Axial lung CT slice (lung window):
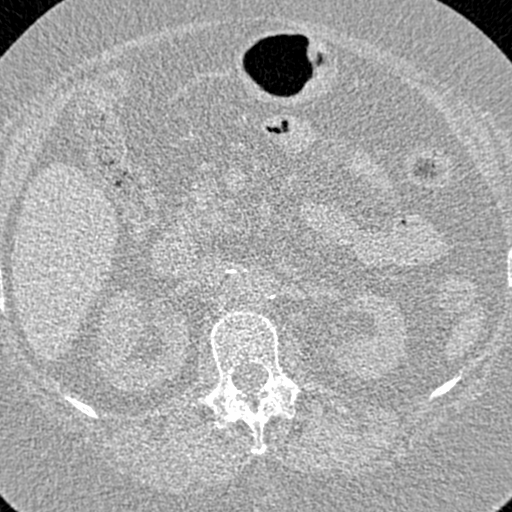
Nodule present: no